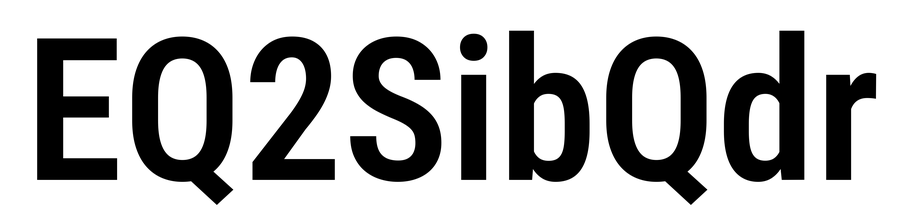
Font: Roboto_Condensed_SemiBold